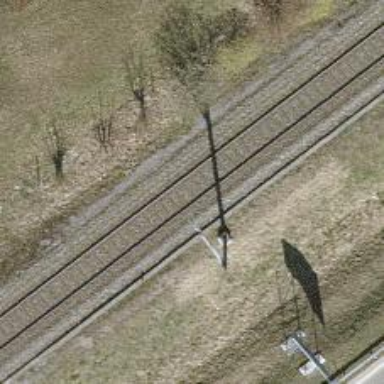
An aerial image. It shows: Catenary mast for power lines.